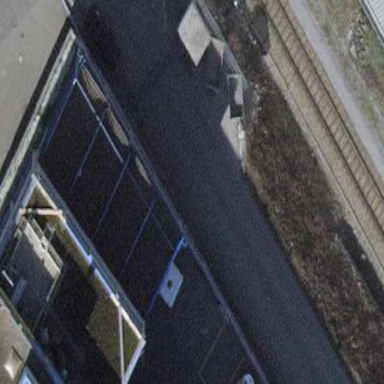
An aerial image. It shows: View of roof of building.